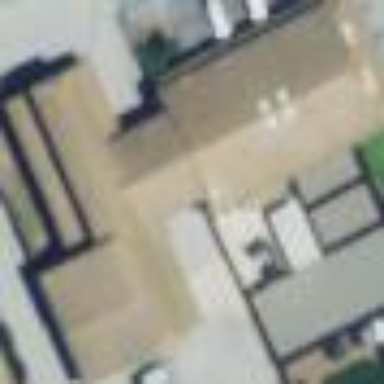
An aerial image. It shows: Building serving as veterinary clinic.